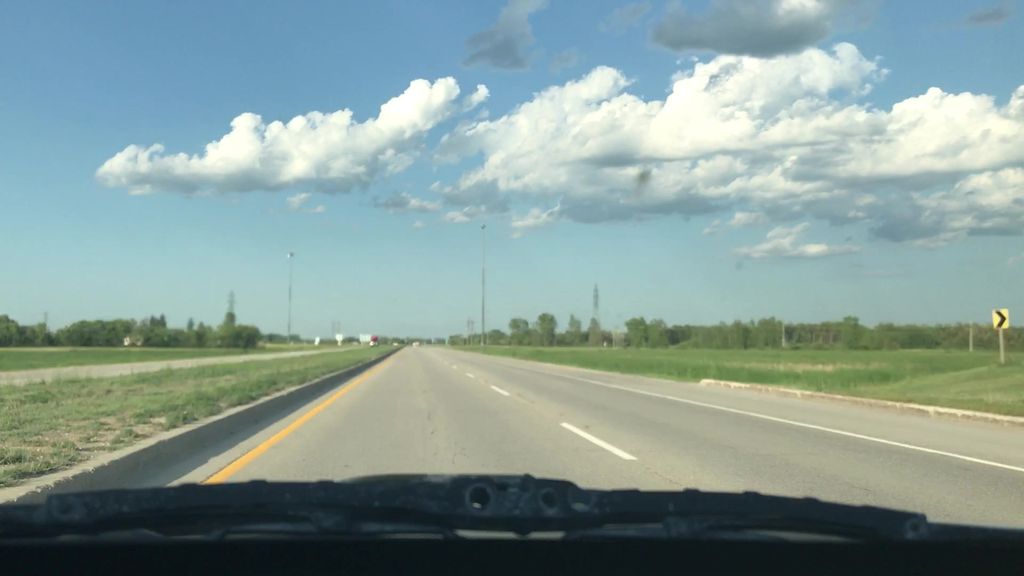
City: winnipeg